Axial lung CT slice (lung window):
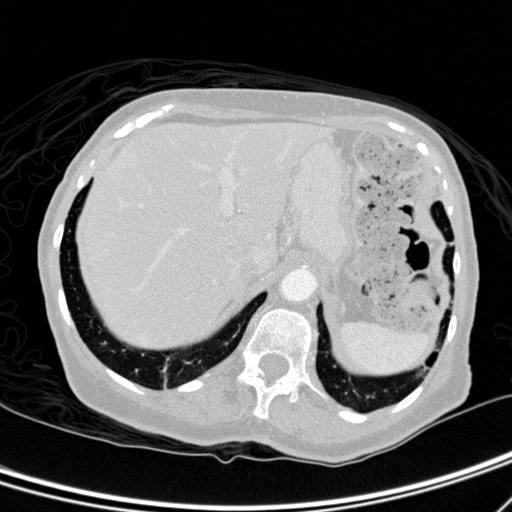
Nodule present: no